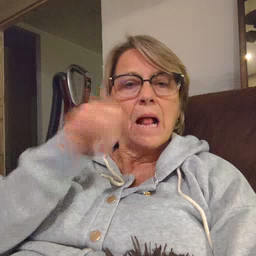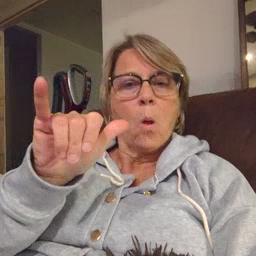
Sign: yellow